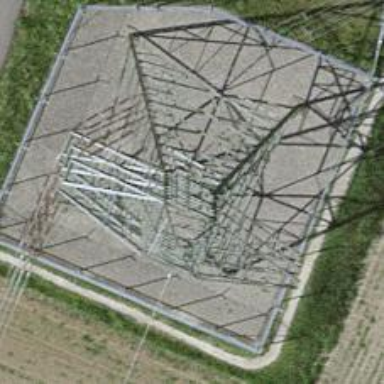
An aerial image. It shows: Power line in the image.